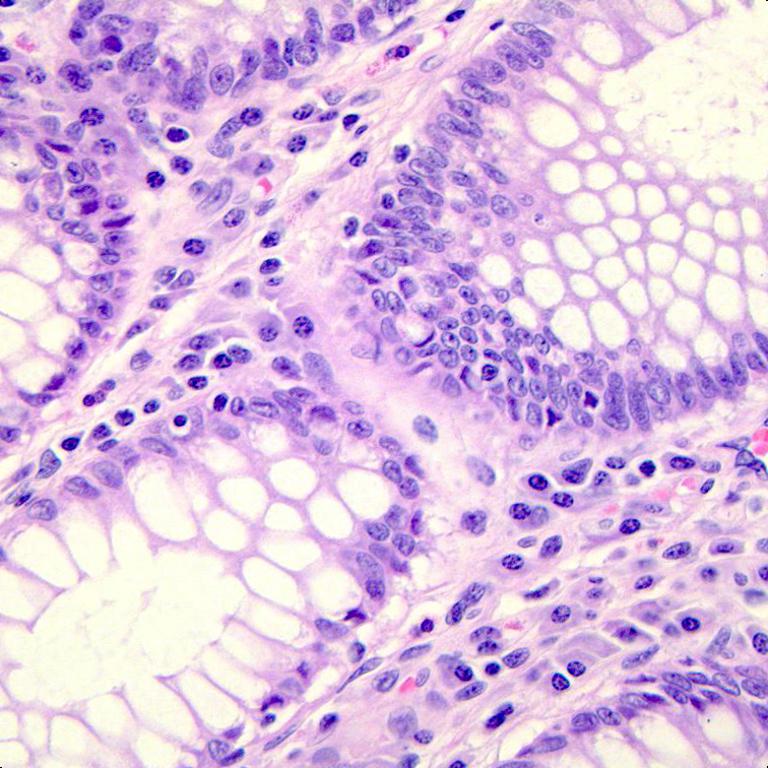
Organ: colon
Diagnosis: benign